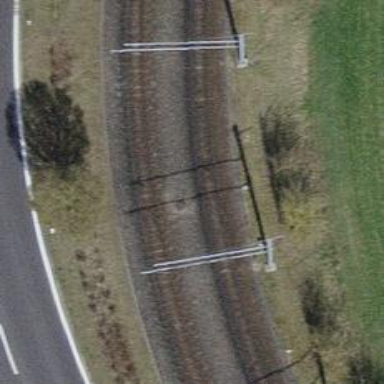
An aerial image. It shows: Narrow-gauge railway with electrified contact line.